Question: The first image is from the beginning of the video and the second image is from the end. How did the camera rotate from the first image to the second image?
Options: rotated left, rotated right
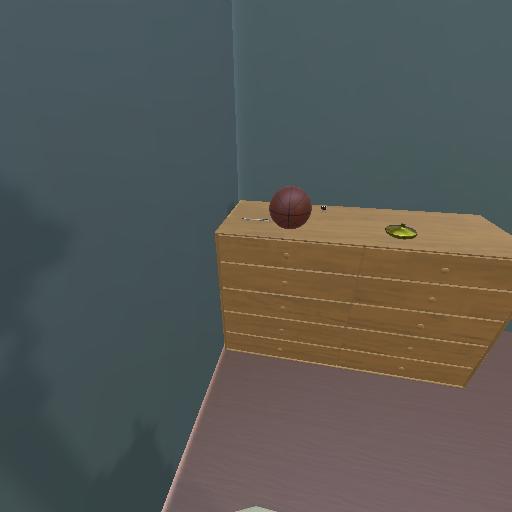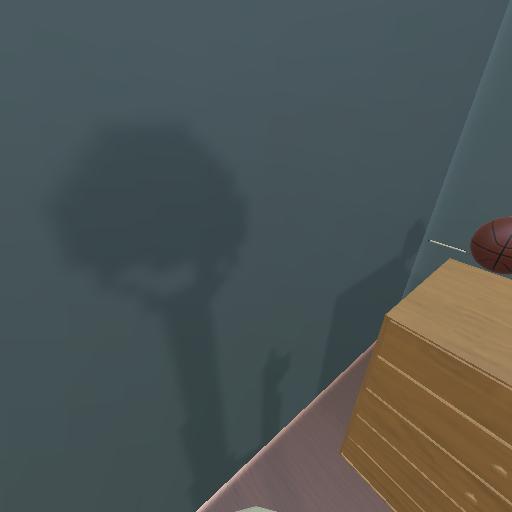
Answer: rotated left